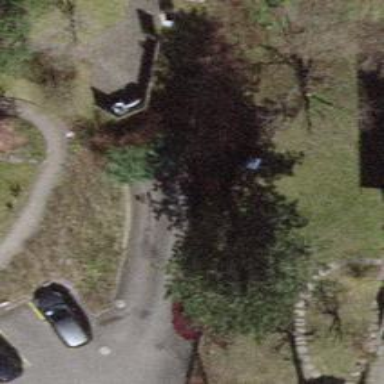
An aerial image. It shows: Parking entrance.